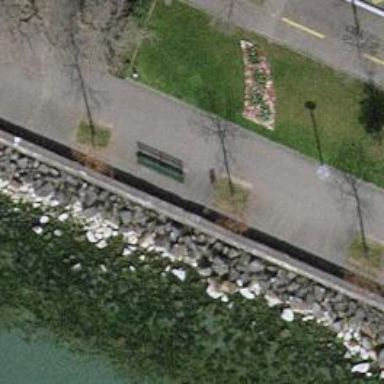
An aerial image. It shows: Bench for seating.